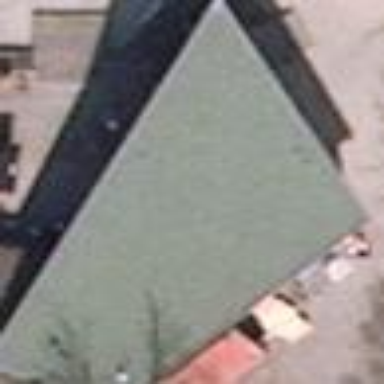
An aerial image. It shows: Retail building with skillion roof shape.